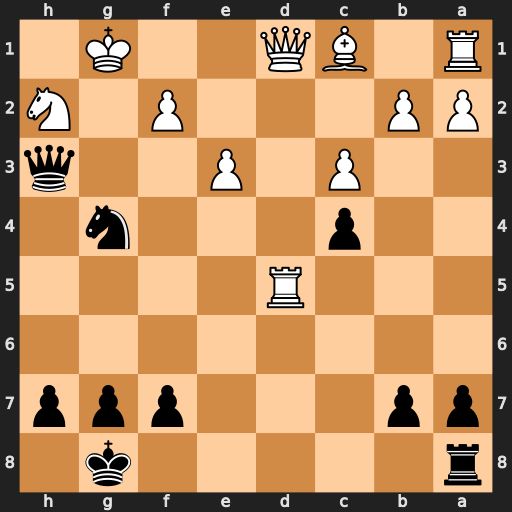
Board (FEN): r5k1/pp3ppp/8/3R4/2p3n1/2P1P2q/PP3P1N/R1BQ2K1
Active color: b
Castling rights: -
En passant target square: -
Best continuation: Qxh2+ Kf1 Qxf2#